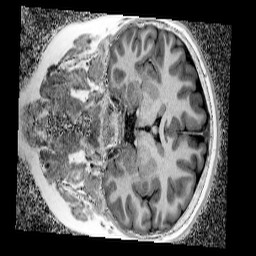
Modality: UNIT1_denoised
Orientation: coronal
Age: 11
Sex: male
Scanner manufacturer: siemens
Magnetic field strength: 3 T
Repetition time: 4 s
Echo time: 0.00299 s